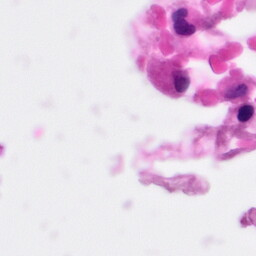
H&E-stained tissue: Pancreatic